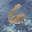
Label: 6